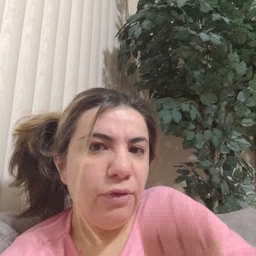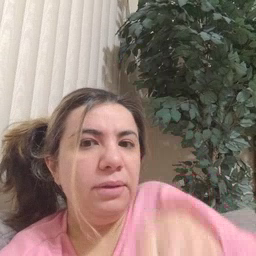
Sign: elephant